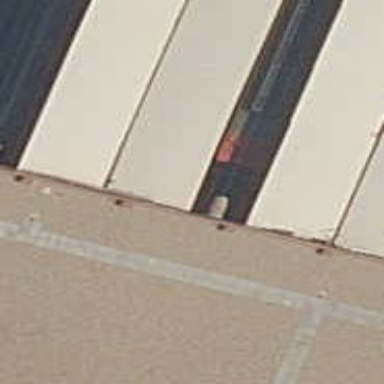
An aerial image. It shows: Siding service facility.